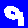
Digit: 9